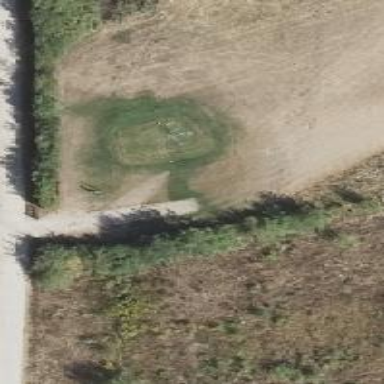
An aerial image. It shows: Golf tee.